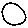
Label: circle